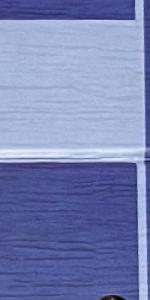
Label: Empty